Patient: sex M, age 50
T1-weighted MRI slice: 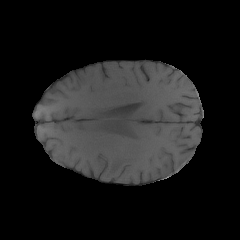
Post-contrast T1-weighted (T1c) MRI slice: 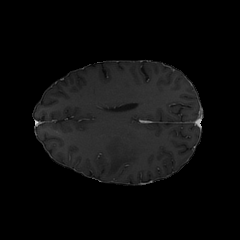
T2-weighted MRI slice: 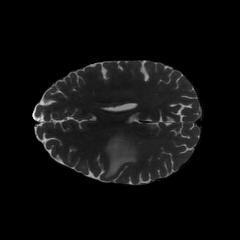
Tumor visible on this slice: yes
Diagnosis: Glioblastoma, IDH-wildtype
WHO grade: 4